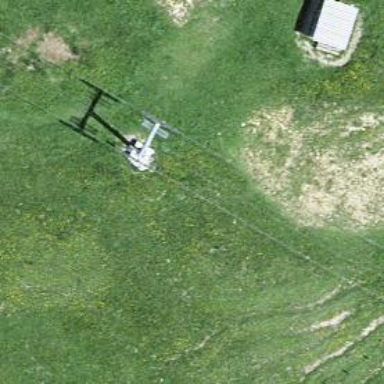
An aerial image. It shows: Pylon used for aerialway.